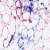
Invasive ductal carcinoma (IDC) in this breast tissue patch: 0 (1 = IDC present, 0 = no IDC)